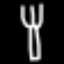
Label: fork